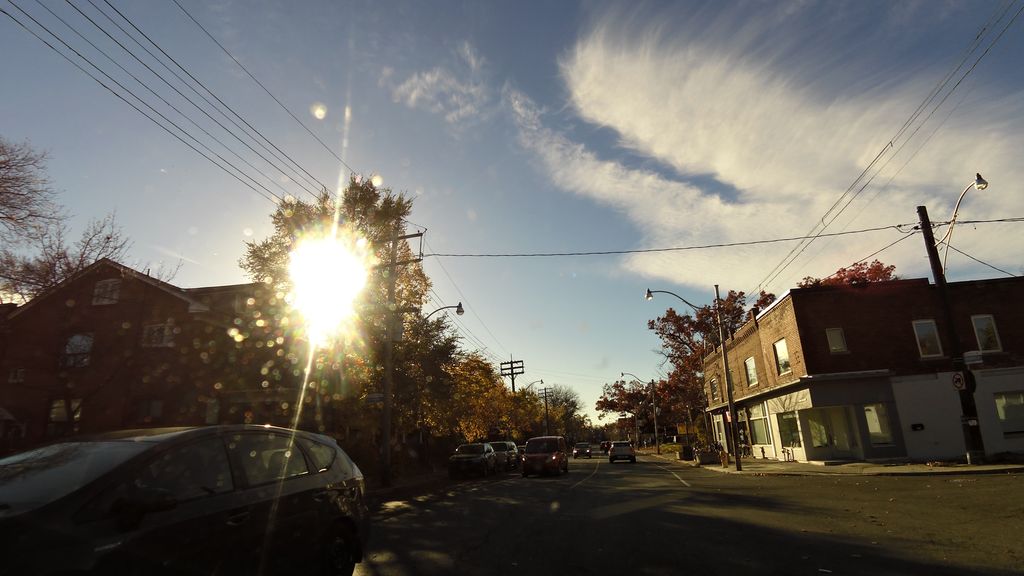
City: toronto